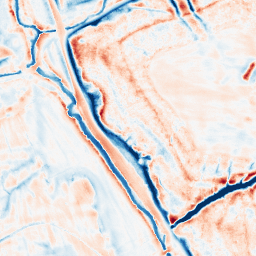
Category: edge_preserving
Decomposition family: bilateral
Decomposition parameters: d: 21
sigma_color: 75
sigma_space: 25
Upsampling method: bicubic_16x
Upsampling parameters: scale: 16
Upsampling scale: 16